Question: I want to use this TreeView code in Java 8
<URL>
for some reason I can run the code in Java 7 but when I run it on Java 8 b129 it's not working. Can you help me to find what causes this problem?
This is the result that I get with Java 8:

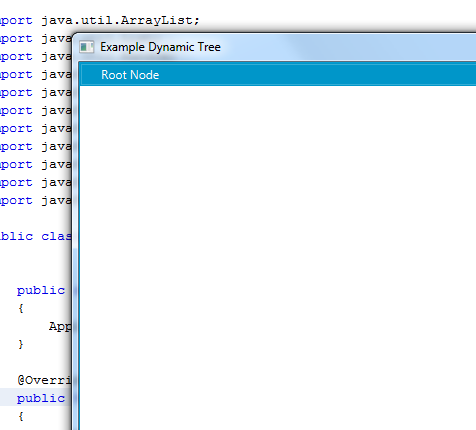
Answer: What exactly doesn't work? As for me it compiles and run smoothly.